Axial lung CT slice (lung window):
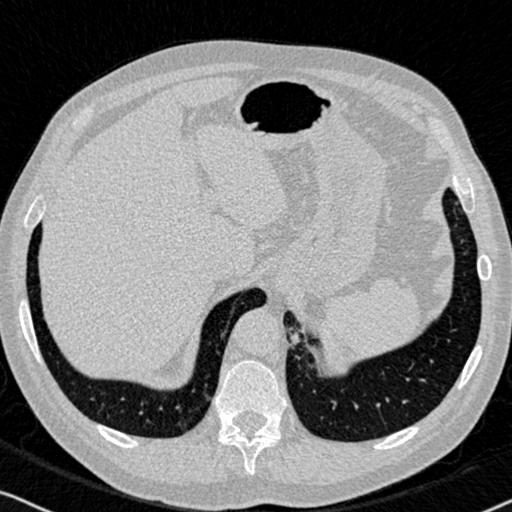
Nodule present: no